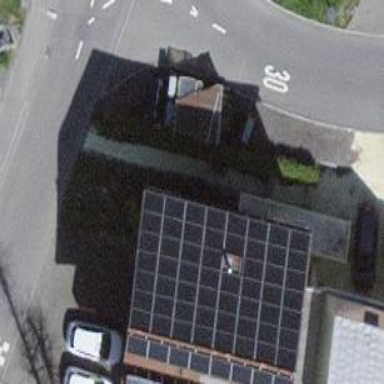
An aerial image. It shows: Solar power generator using photovoltaic panels.